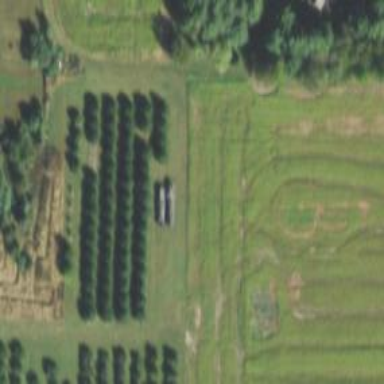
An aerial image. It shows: Row of trees in natural setting.